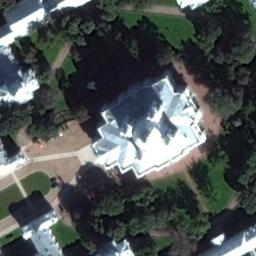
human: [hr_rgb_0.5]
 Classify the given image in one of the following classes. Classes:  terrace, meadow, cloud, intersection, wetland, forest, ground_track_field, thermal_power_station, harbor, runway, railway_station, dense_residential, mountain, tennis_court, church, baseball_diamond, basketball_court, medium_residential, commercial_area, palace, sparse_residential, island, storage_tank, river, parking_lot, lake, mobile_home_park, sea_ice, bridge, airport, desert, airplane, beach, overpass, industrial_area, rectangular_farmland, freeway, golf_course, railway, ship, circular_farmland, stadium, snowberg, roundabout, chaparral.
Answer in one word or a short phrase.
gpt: palace